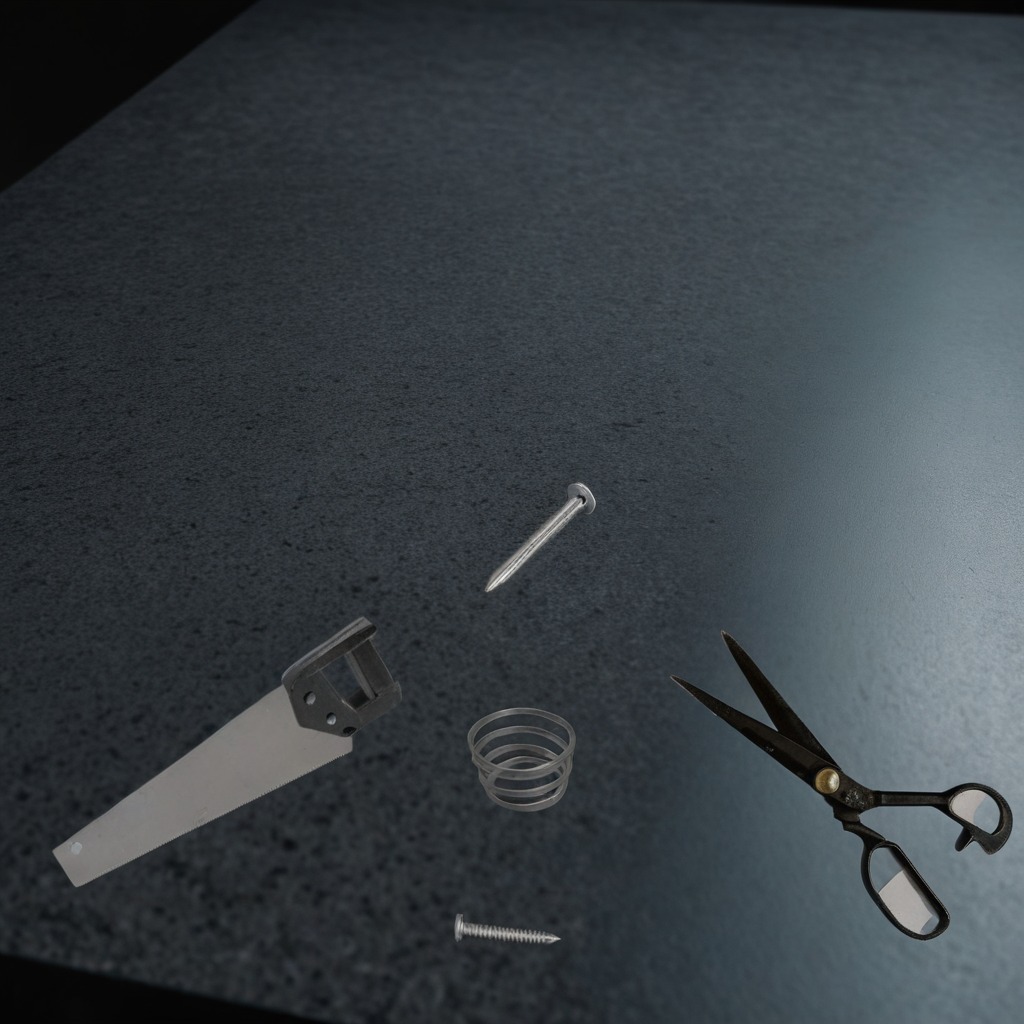
A metal machine screw, an iron nail, a coiled metal spring, a handheld metal saw, and a pair of scissors are lying on a clean granite table inside a workshop at night.